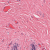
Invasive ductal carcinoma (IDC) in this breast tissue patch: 0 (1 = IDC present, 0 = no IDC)